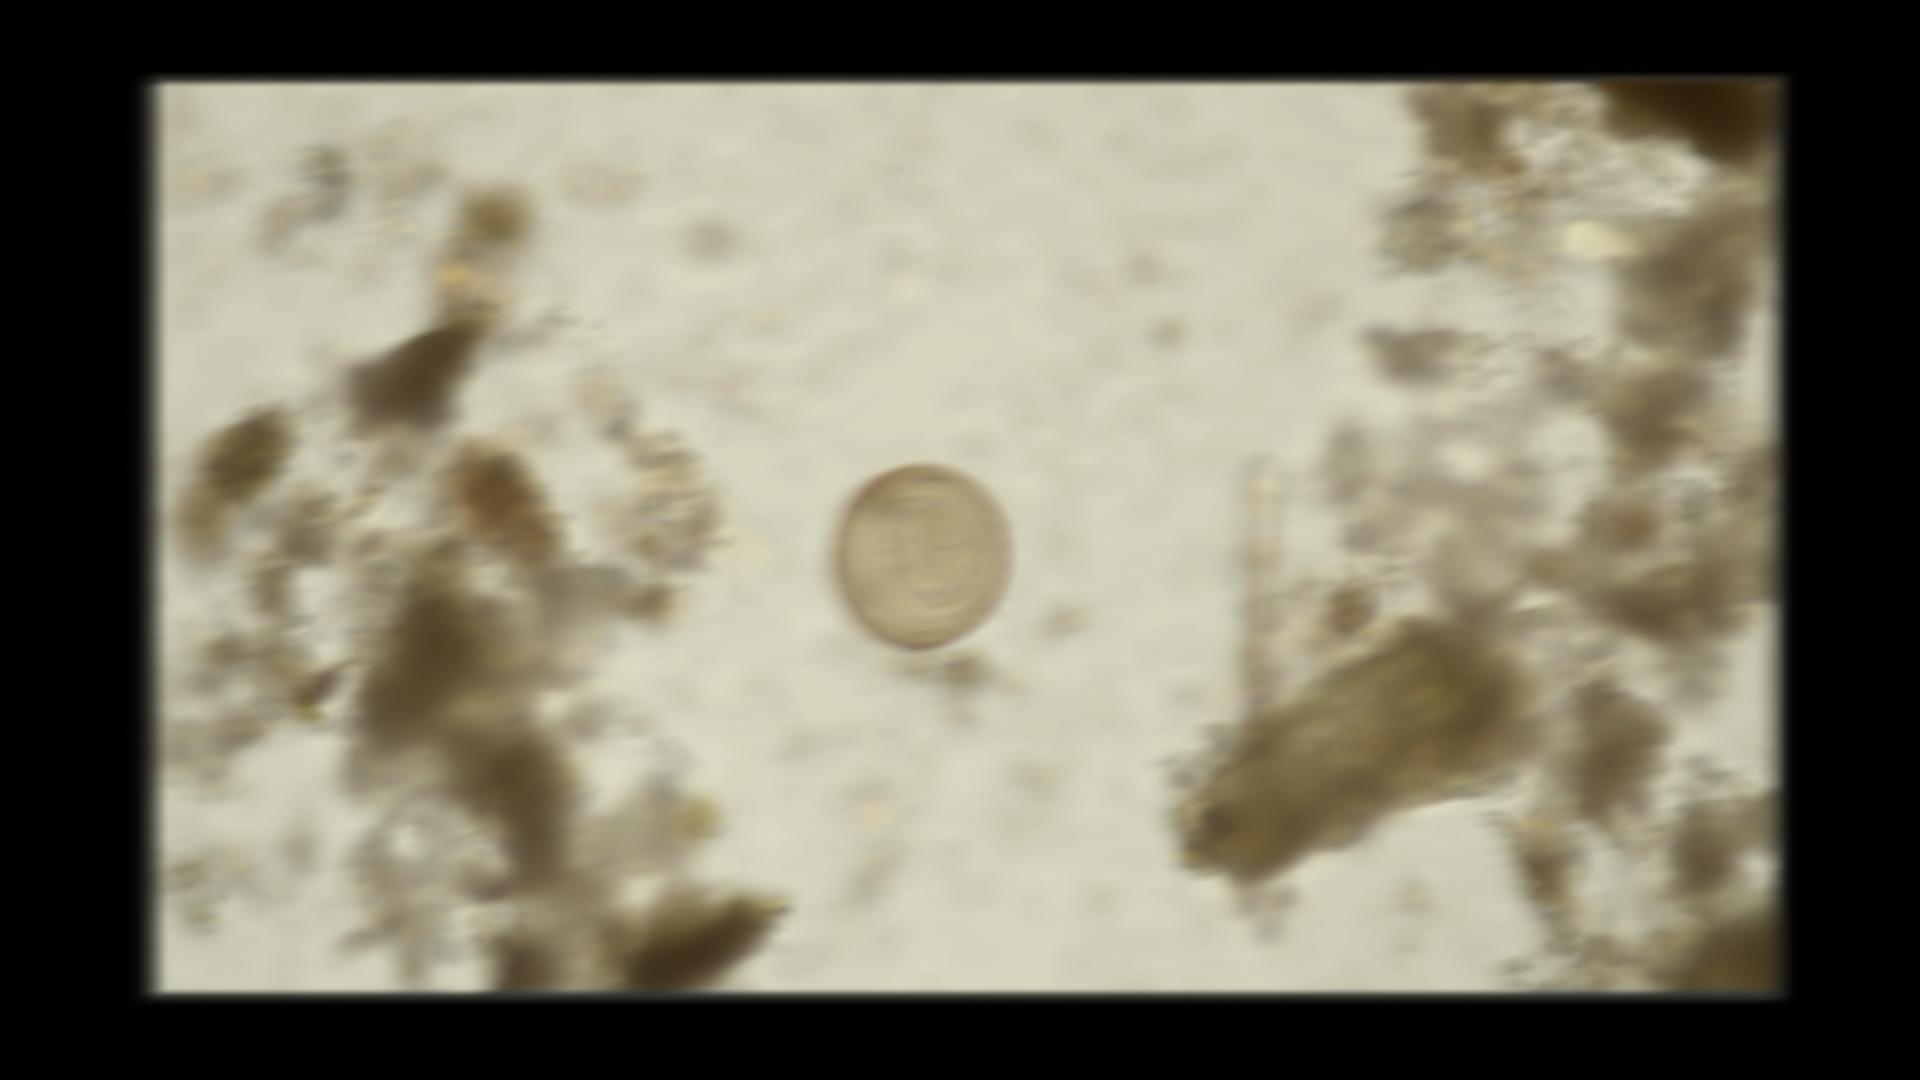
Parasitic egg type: Hymenolepis diminuta